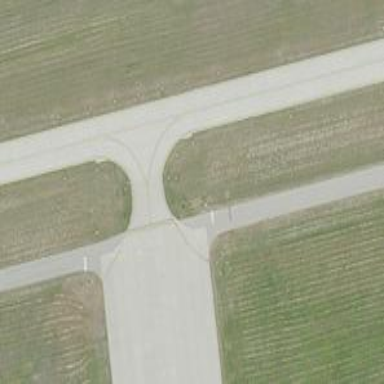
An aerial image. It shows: Image of taxiway at airport.